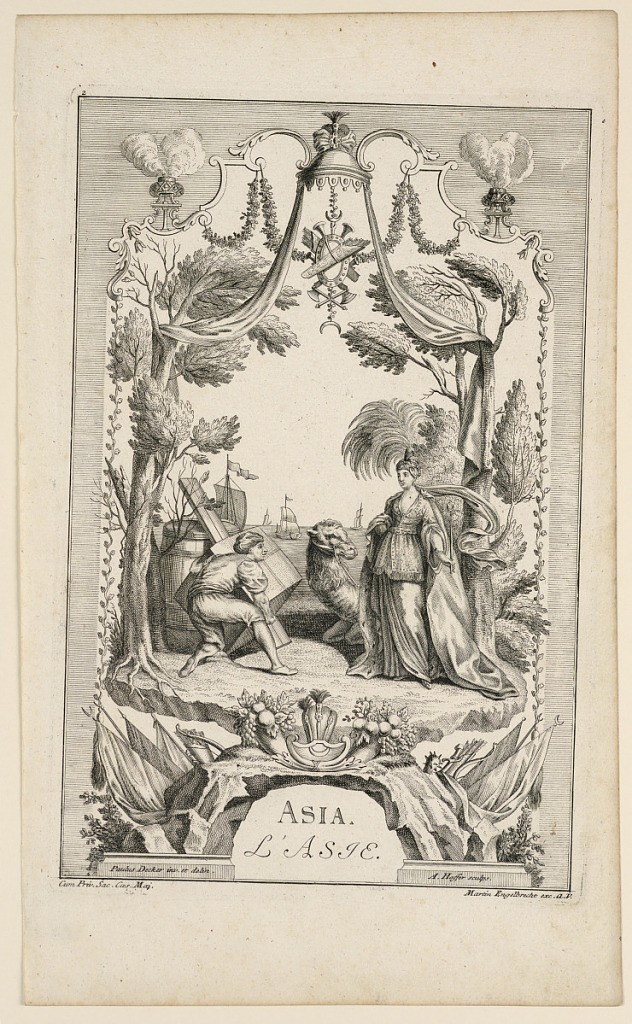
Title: Asia
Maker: Martin Engelbrecht, German, 1684–1756
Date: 1717
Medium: Engraving on paper
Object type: Print
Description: Scene representing Asia. Woman with turban with enormous feather panache. Camel kneeling behind her.